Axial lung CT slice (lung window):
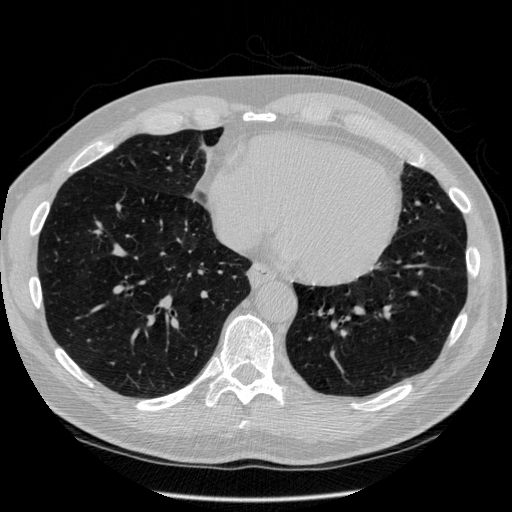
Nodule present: no